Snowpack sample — Loveland Pass, Silver Plume, Colorado, USA (2/11/26, 12:00 PM MST)
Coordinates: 39.663, -105.886
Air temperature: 35 °F
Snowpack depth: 82 cm
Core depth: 40 cm
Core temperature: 23 °F
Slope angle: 13°, slope face: 12°
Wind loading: high
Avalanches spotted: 1
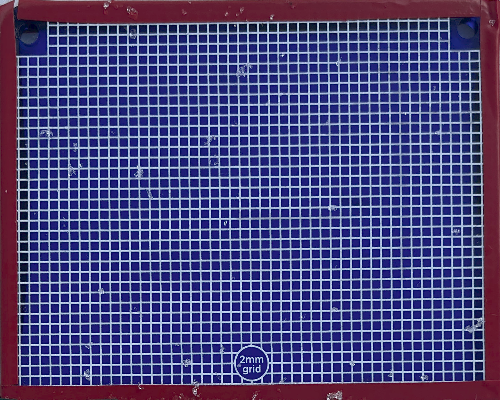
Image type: profile
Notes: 1 small avalanche spotted on the north side of the bowl, lots of wind loading